Interaction volume radius: 5 \u00c5
Interaction volume height: 30 \u00c5
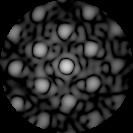
Disorder parameter: 0.3353